Question: Here's my current markup: <URL>.
I am having issues with positioning / aligning elements in the middle column.
First, I want to vertically align the elements in the middle and also horizontally center.
Second, I want to "float" the arrows to the left and right of the "weekLabel".
Ultimately, it would look like this:

I actually did try positioning and aligning the elements in nested 3-column layout, but the main issue I have with this approach is the HTML markup gets difficult to follow with all the nested divs.
Would appreciate any help.
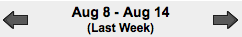
Answer: As well as a 'display:inline-block' since a 'div' by default is 'display:block'
'''
.weekLabel{
display:inline-block;
float:left;
}
.leftArrow {
display:inline-block;
float:left;
}
.rightArrow {
display:inline-block;
float:left;
}
'''